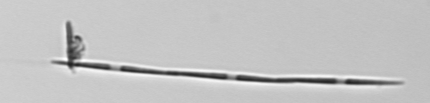
Label: Pseudo-nitzschia